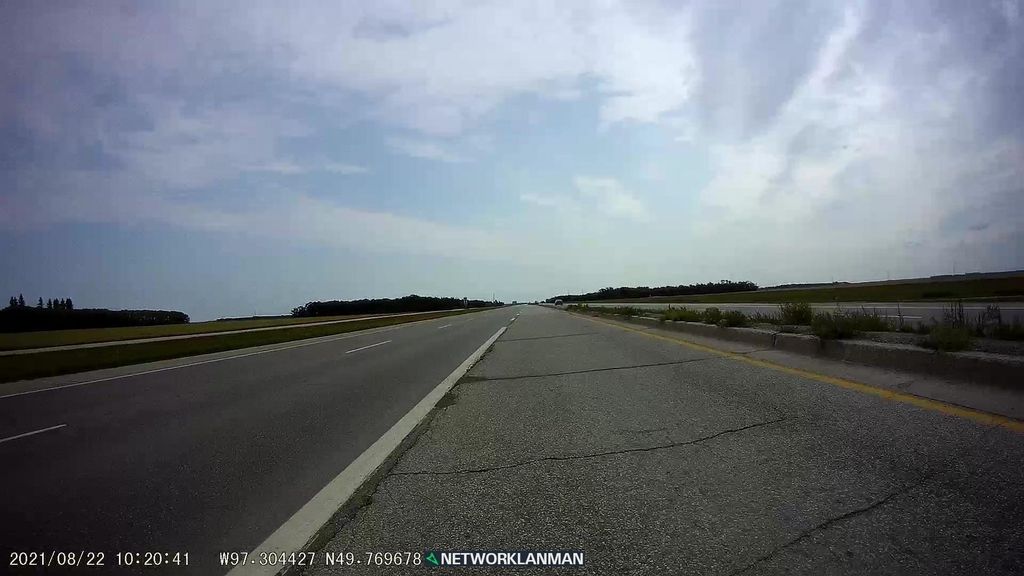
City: winnipeg